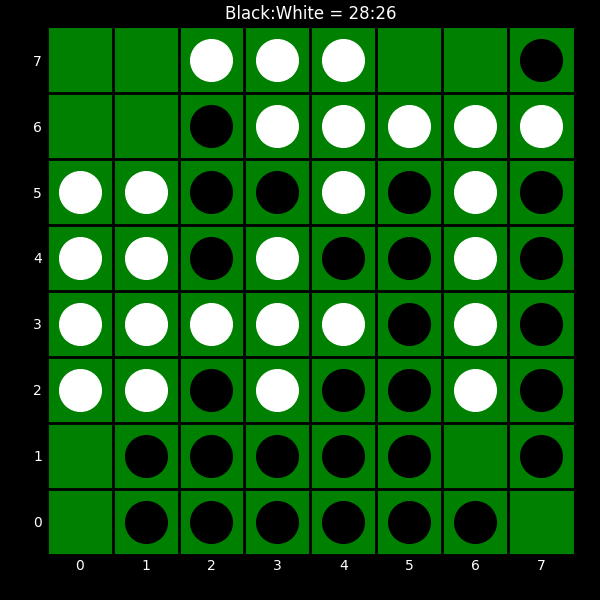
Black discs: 28
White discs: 26